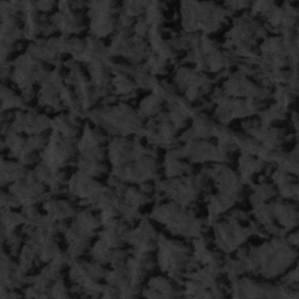
Label: frost